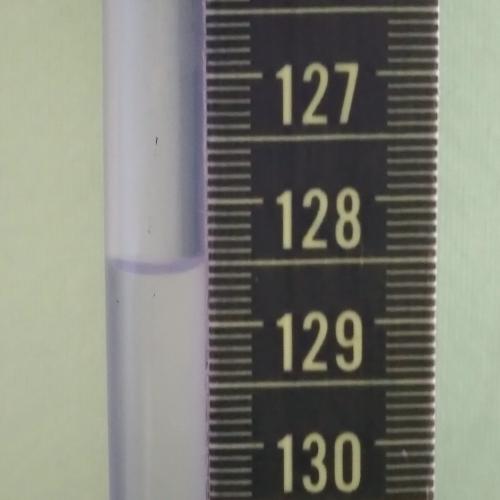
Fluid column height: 128.5 cm